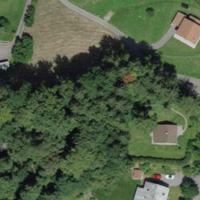
EUNIS habitat code: 55
Species observed at this site:
Fagus sylvatica